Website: bh-photo
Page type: address-validator
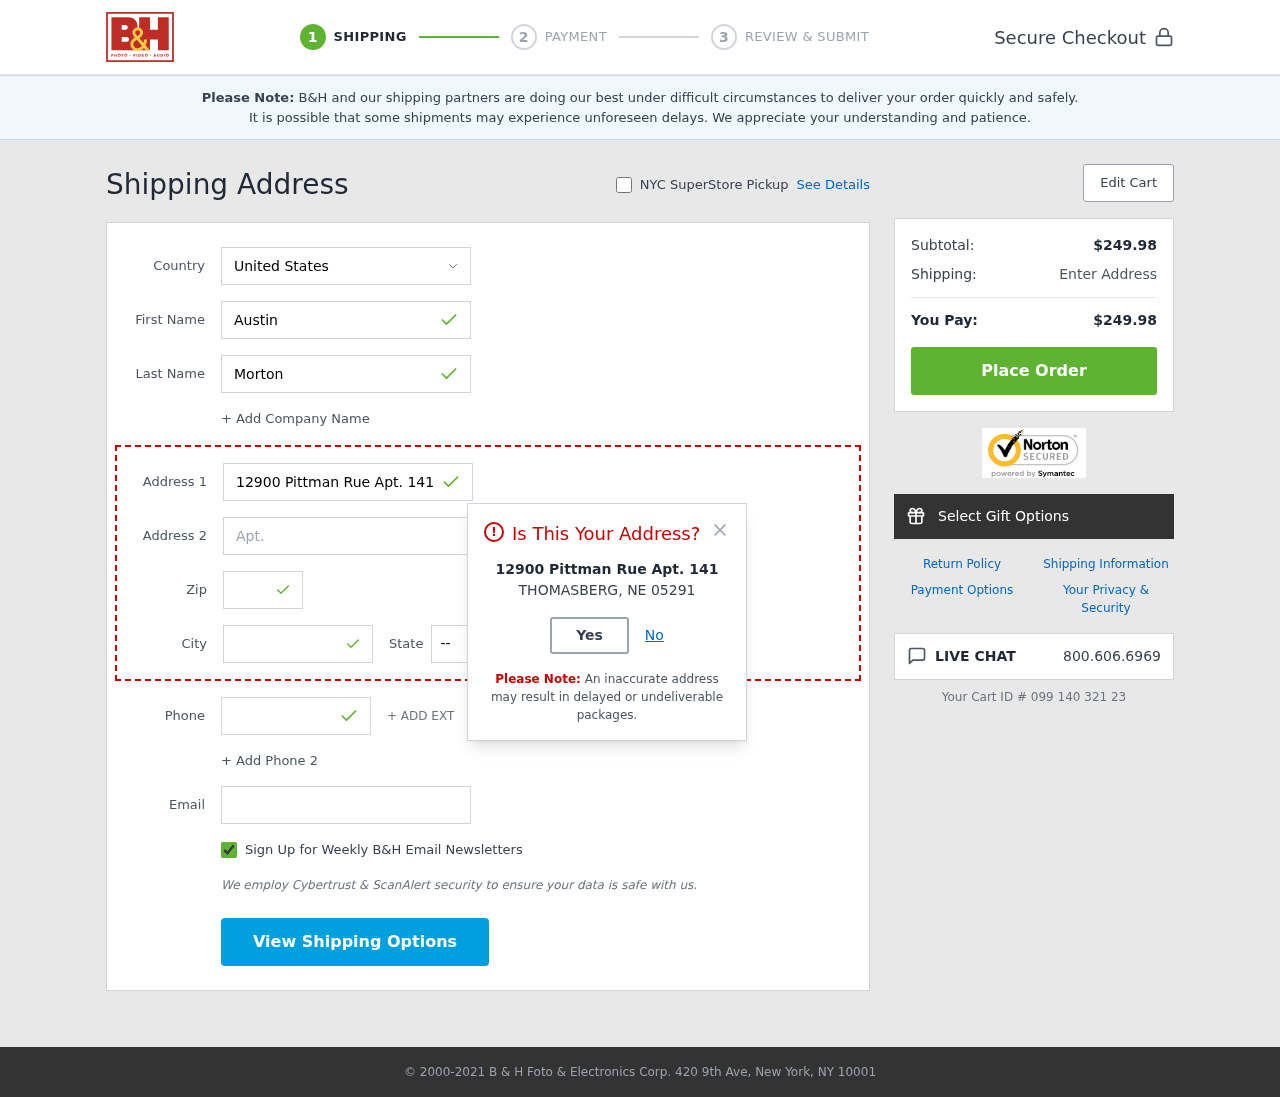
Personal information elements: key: PII_CITY
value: Thomasberg
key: PII_COUNTRY
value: United States
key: PII_EMAIL
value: austin.morton@hotmail.com
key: PII_FIRSTNAME
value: Austin
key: PII_LASTNAME
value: Morton
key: PII_PHONE
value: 4714729385
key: PII_POSTCODE
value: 05291
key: PII_STATE_ABBR
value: NE
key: PII_STREET
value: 12900 Pittman Rue Apt. 141
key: PII_STREET2
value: Apt. 094
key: PII_CITY_MODAL
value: THOMASBERG
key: PII_POSTCODE_FULL
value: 05291
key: PII_POSTCODE_NUMERIC
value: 5291
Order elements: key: ORDER_SUBTOTAL
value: $249.98
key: ORDER_TOTAL
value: $249.98
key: ORDER_ID
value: Your Cart ID # 099 140 321 23